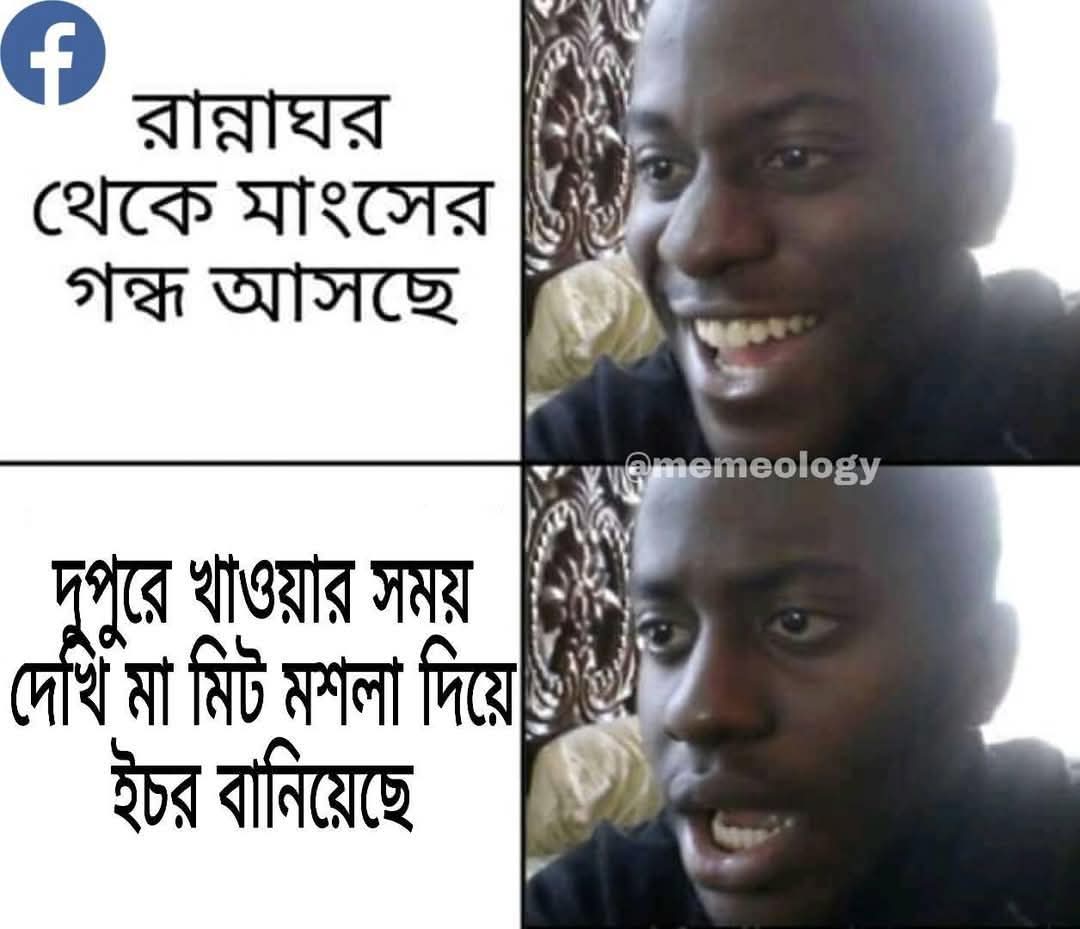
Text: রান্নাঘর থেকে মাংসের গন্ধ আসছে  দুপুরে খাওয়ার সময় দেখি মা মিট মশলা দিয়ে ইচর বানিয়েছে
Label: Non Hate